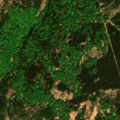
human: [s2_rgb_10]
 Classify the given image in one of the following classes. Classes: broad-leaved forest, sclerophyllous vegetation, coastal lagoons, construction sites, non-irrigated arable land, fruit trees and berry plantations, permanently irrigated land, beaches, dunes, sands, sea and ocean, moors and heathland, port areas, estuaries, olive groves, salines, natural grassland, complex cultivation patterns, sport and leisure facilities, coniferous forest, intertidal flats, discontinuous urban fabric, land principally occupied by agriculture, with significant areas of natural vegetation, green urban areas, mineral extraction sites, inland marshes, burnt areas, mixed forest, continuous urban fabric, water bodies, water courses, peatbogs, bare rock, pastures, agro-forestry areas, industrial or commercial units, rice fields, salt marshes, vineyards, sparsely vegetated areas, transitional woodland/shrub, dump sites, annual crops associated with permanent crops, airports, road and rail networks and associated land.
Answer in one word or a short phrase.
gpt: coniferous forest, mixed forest